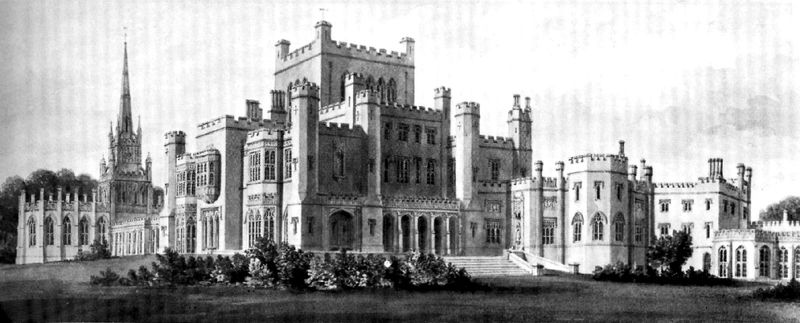
Titel: Hertfordshire, Ashridge Park
Künstler: James Wyatt
Standort: (GB Hertfordshire) (EU - GB - Hertfordshire)
Schlagwörter: flügel, himmel, wasser, weiß, bäume, stadt, busen, fenster, grau, rücken, schwarz, säule, säulen, tür, gebäude, gras, haus, park, rasen, schloss, tuch, wiese, haube, strauch, busch, gebüsch, kirche, sträucher, turm, garten, spanien, gesäß, fassade, türen, treppe, treppen, zinnen, foto, fotografie, bögen, eingang, arkade, burg, türmchen, türme, palast, festung, groß, schwarz weiß, anwesen, spähen, freitreppe, pavillon, fotographie, verspielt, fesnter, außenansicht, susanna, arhitektur, beeindruckend, po, srhitektur, gebäude3